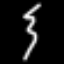
Label: squiggle